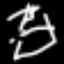
Label: diamond